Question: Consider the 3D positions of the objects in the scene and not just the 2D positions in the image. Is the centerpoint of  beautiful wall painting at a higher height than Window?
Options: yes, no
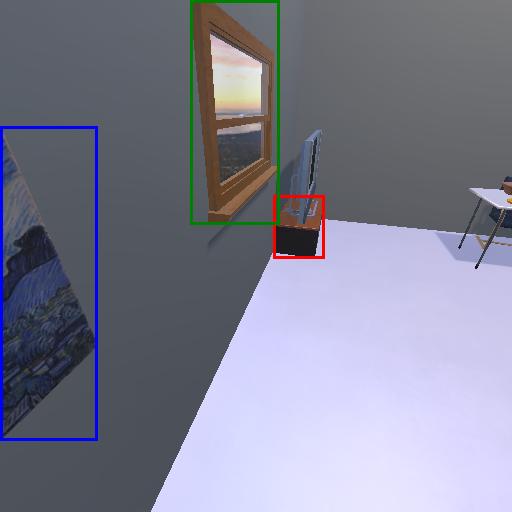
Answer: yes